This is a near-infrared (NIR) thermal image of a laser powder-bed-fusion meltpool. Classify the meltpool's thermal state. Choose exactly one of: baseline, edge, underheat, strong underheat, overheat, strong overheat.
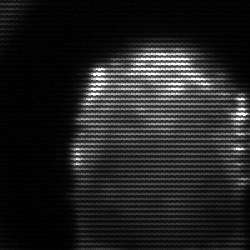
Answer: baseline